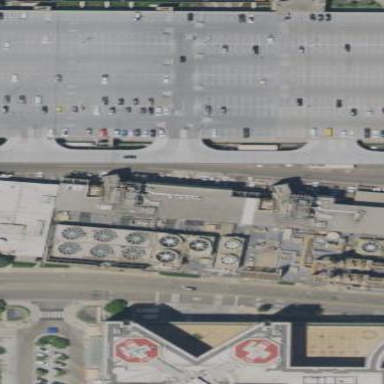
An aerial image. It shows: Building with power generator.